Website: macys
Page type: customer-info-address
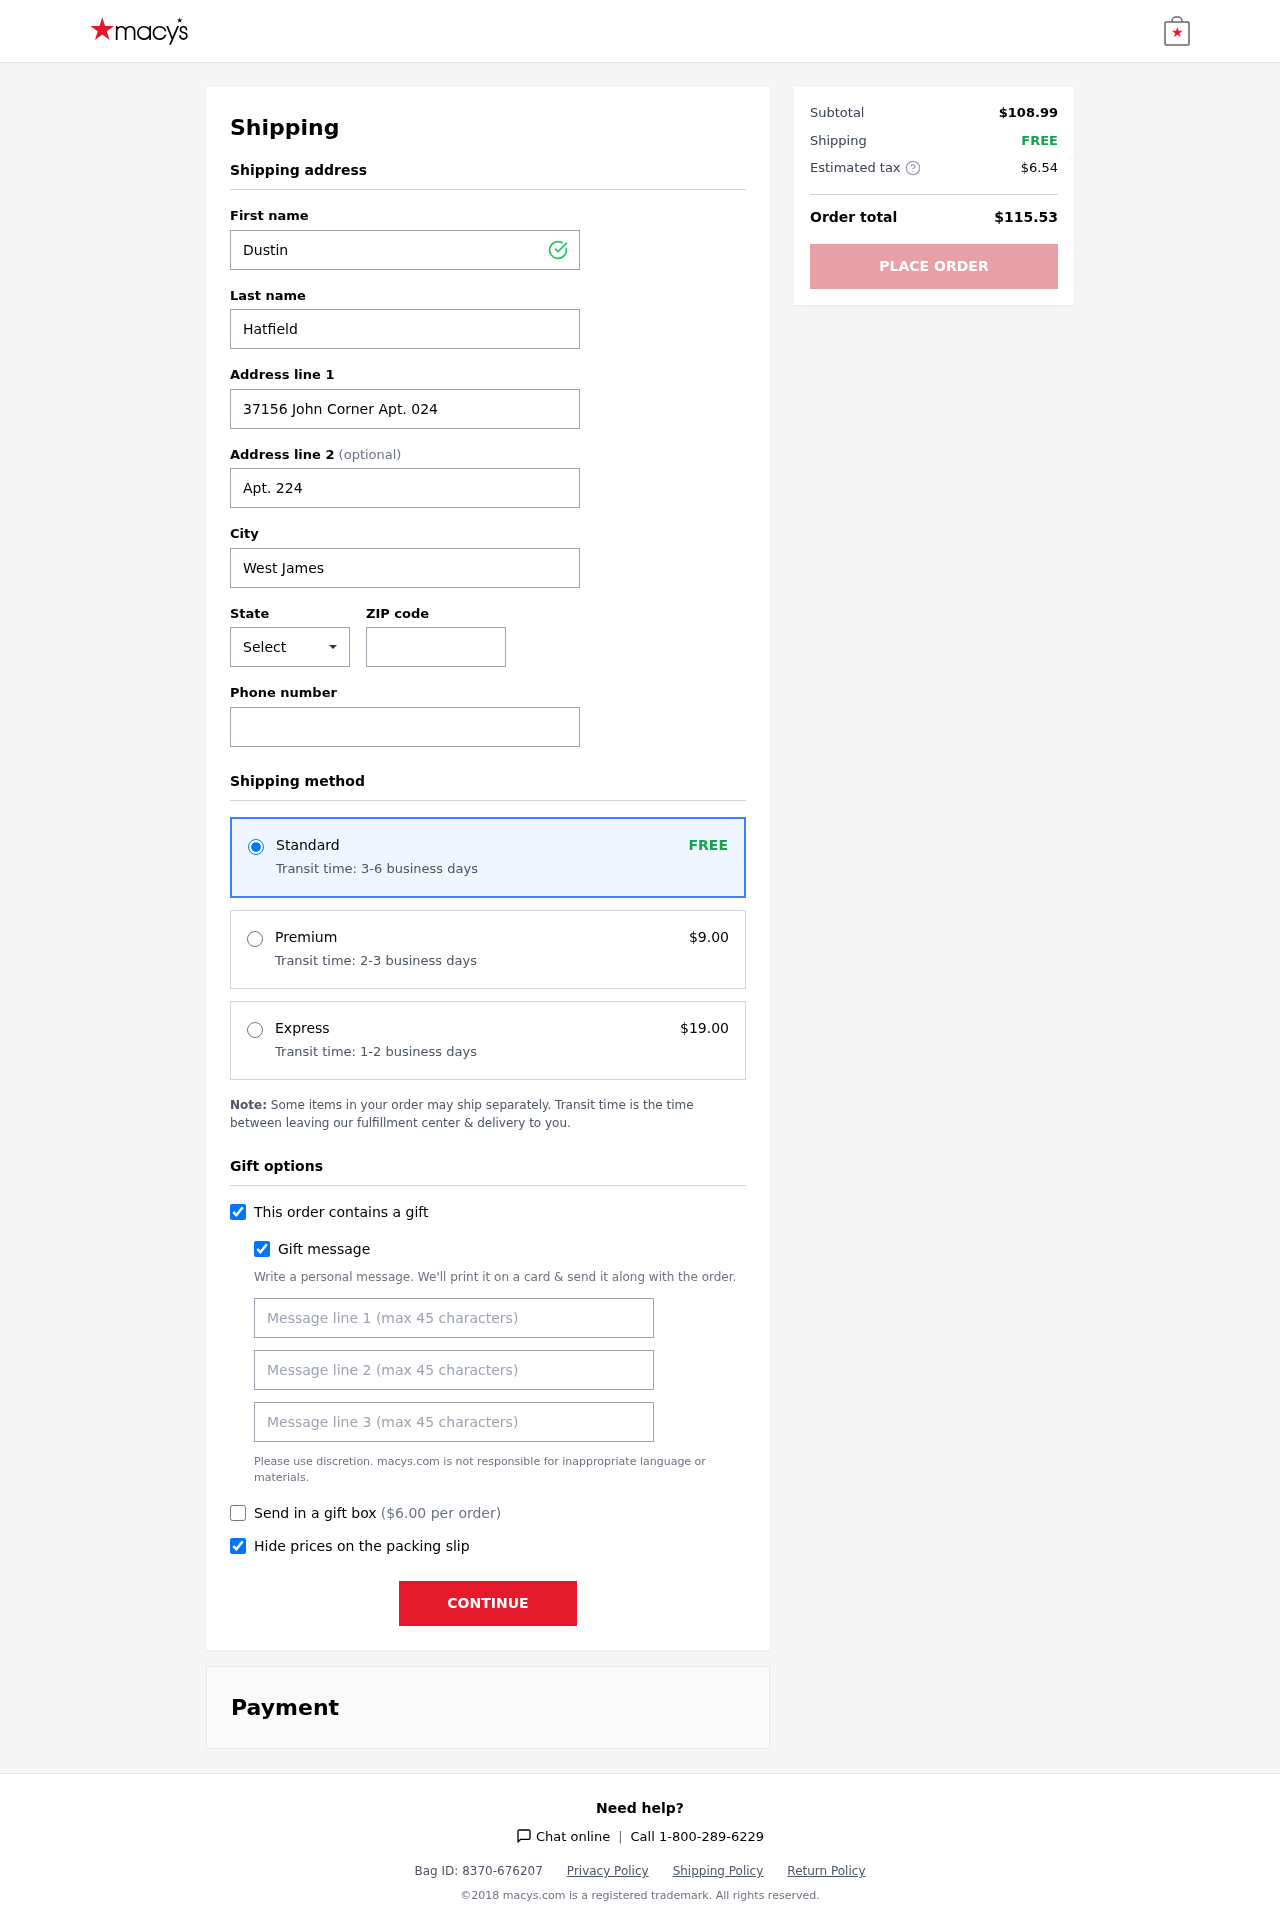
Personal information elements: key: PII_CITY
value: West James
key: PII_FIRSTNAME
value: Dustin
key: PII_GIFT_MESSAGE
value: Hey Christopher, I thought these would keep your hands warm while you’re out enjoying the chilly days ahead! Perfect for those long walks or coffee runs. Hope you like them!  Dustin
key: PII_LASTNAME
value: Hatfield
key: PII_PHONE
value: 9536749154
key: PII_POSTCODE
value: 03962
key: PII_STATE_ABBR
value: AR
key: PII_STREET
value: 37156 John Corner Apt. 024
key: PII_STREET2
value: Apt. 224
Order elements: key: ORDER_SHIPPING_STANDARD
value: FREE
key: ORDER_SHIPPING_STANDARD_TIME
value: Transit time: 3-6 business days
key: ORDER_SHIPPING_PREMIUM
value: $9.00
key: ORDER_SHIPPING_PREMIUM_TIME
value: Transit time: 2-3 business days
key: ORDER_SHIPPING_EXPRESS
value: $19.00
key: ORDER_SHIPPING_EXPRESS_TIME
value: Transit time: 1-2 business days
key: ORDER_GIFT_BOX_FEE
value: $6.00
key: ORDER_SUBTOTAL
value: $108.99
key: ORDER_SHIPPING_COST
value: FREE
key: ORDER_TAX
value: $6.54
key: ORDER_TOTAL
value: $115.53